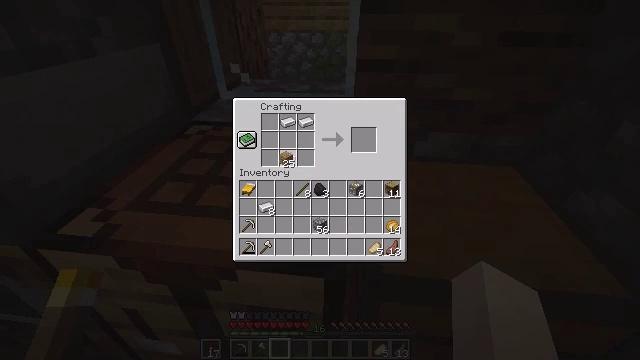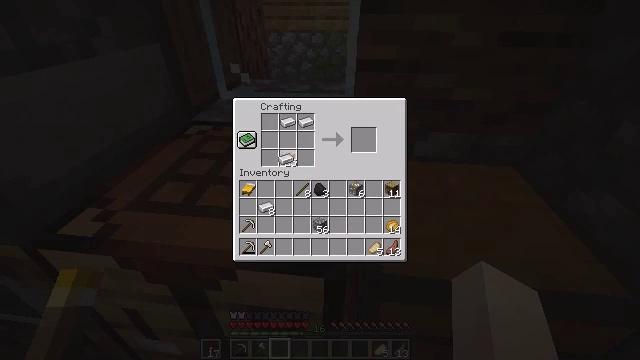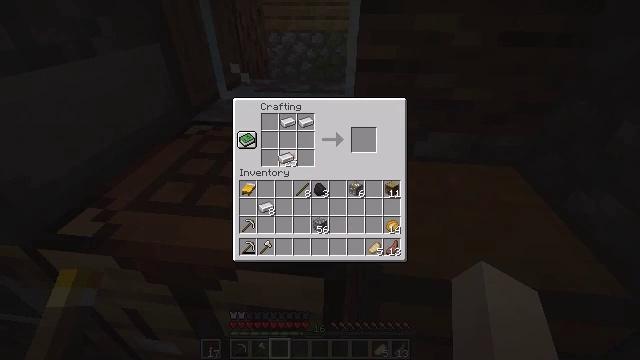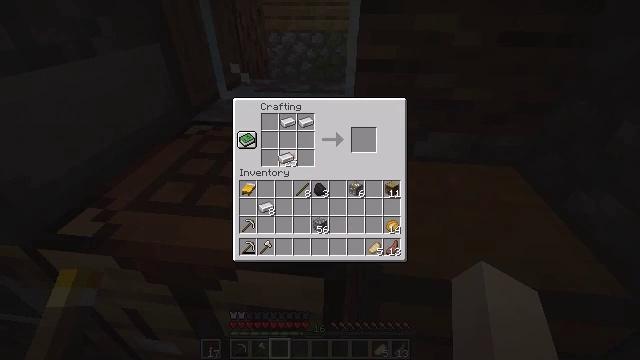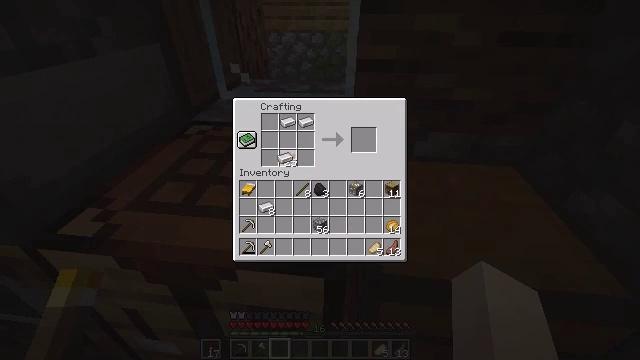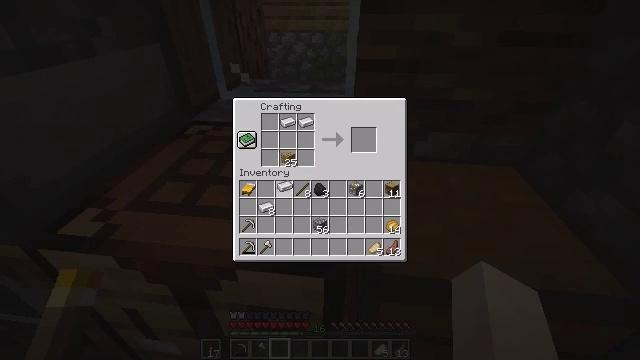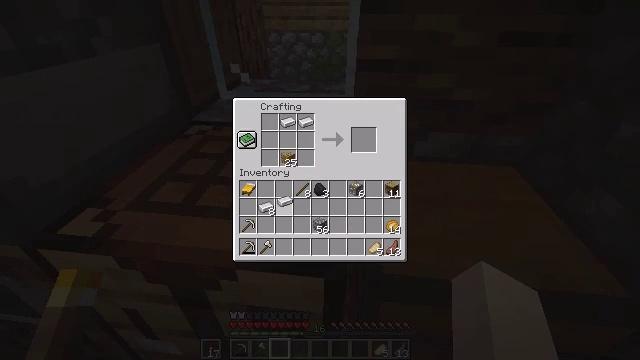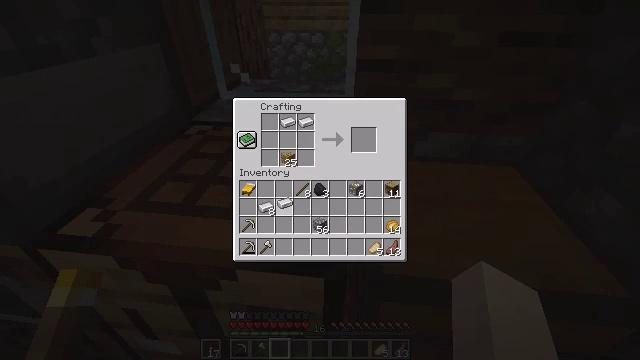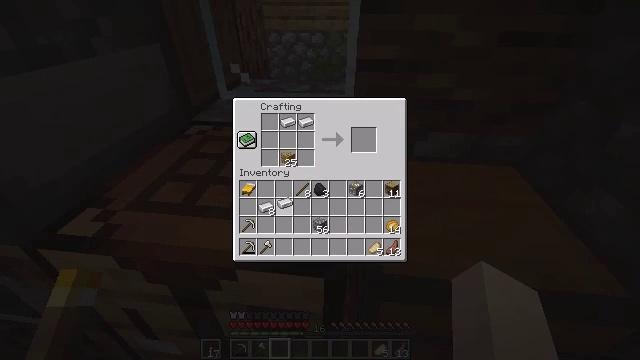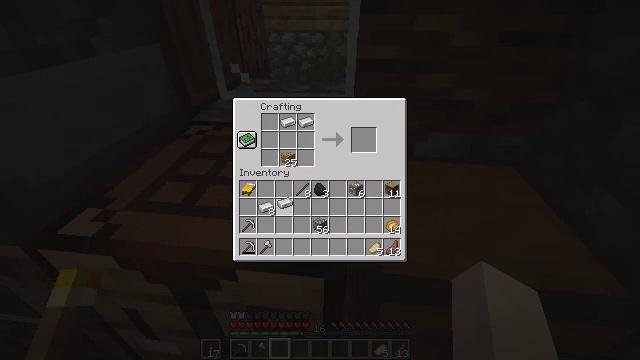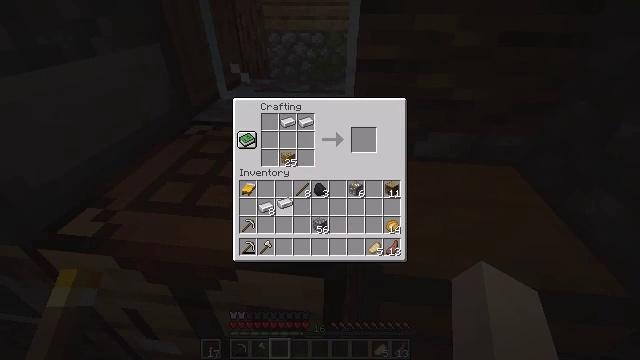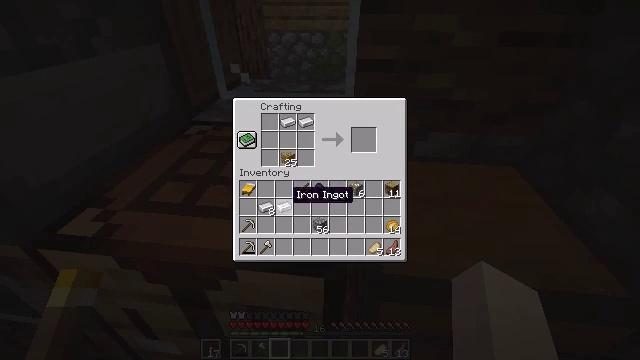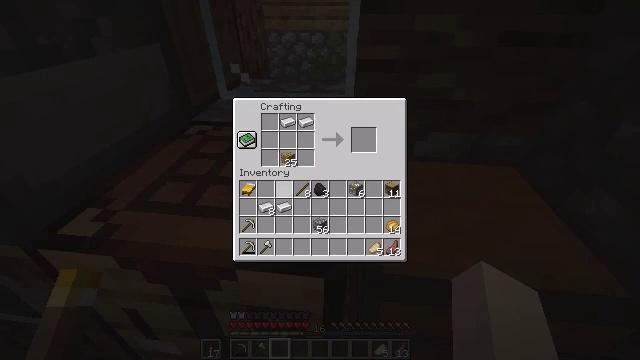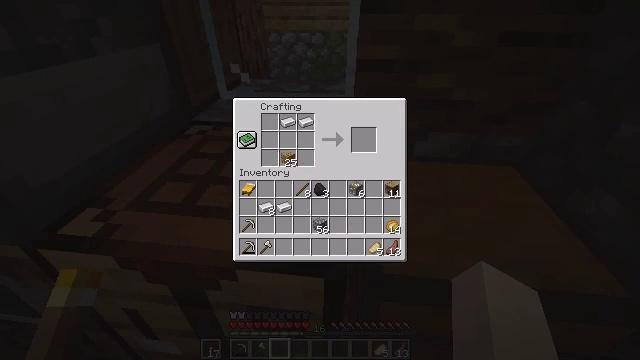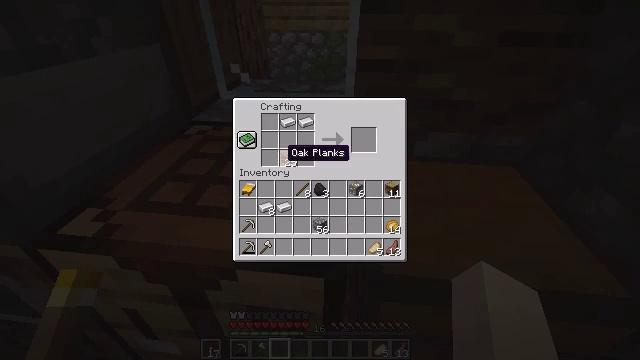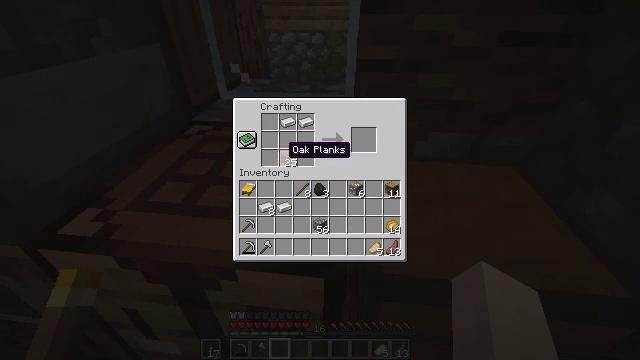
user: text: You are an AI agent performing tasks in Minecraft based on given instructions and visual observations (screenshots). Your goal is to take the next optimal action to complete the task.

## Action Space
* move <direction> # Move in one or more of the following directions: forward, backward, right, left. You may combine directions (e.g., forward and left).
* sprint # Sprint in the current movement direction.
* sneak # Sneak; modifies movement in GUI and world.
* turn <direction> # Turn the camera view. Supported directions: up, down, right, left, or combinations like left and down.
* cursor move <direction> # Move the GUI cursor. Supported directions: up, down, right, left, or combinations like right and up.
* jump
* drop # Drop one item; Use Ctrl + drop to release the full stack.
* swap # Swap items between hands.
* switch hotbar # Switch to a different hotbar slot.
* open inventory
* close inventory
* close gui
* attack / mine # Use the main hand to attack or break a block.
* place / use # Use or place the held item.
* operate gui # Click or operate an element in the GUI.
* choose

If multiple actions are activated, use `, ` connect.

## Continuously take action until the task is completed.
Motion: motion action
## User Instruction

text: Use a crafting table to make a smithing table.
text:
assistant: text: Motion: no_op
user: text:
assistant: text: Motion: no_op
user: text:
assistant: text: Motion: no_op
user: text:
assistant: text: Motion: no_op
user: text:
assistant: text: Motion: cursor move down
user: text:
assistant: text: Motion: cursor move down
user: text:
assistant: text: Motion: no_op
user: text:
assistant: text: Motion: no_op
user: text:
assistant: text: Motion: operate gui
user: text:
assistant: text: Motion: operate gui
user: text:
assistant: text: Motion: no_op
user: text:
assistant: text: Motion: cursor move up
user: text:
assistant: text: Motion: cursor move up
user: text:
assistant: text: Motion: cursor move up
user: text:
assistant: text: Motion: no_op
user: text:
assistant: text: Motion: no_op
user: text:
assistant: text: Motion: no_op
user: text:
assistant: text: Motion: no_op
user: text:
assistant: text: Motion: operate gui
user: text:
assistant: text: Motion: operate gui
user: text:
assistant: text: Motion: operate gui
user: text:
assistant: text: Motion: cursor move up
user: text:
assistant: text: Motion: no_op
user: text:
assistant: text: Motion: no_op
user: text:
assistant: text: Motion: choose
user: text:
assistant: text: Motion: choose
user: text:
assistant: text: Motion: cursor move right, choose
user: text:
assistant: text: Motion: choose
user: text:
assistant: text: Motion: cursor move down, choose
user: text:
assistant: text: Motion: choose